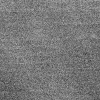
Atmospheric dust classification: dusty